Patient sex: M
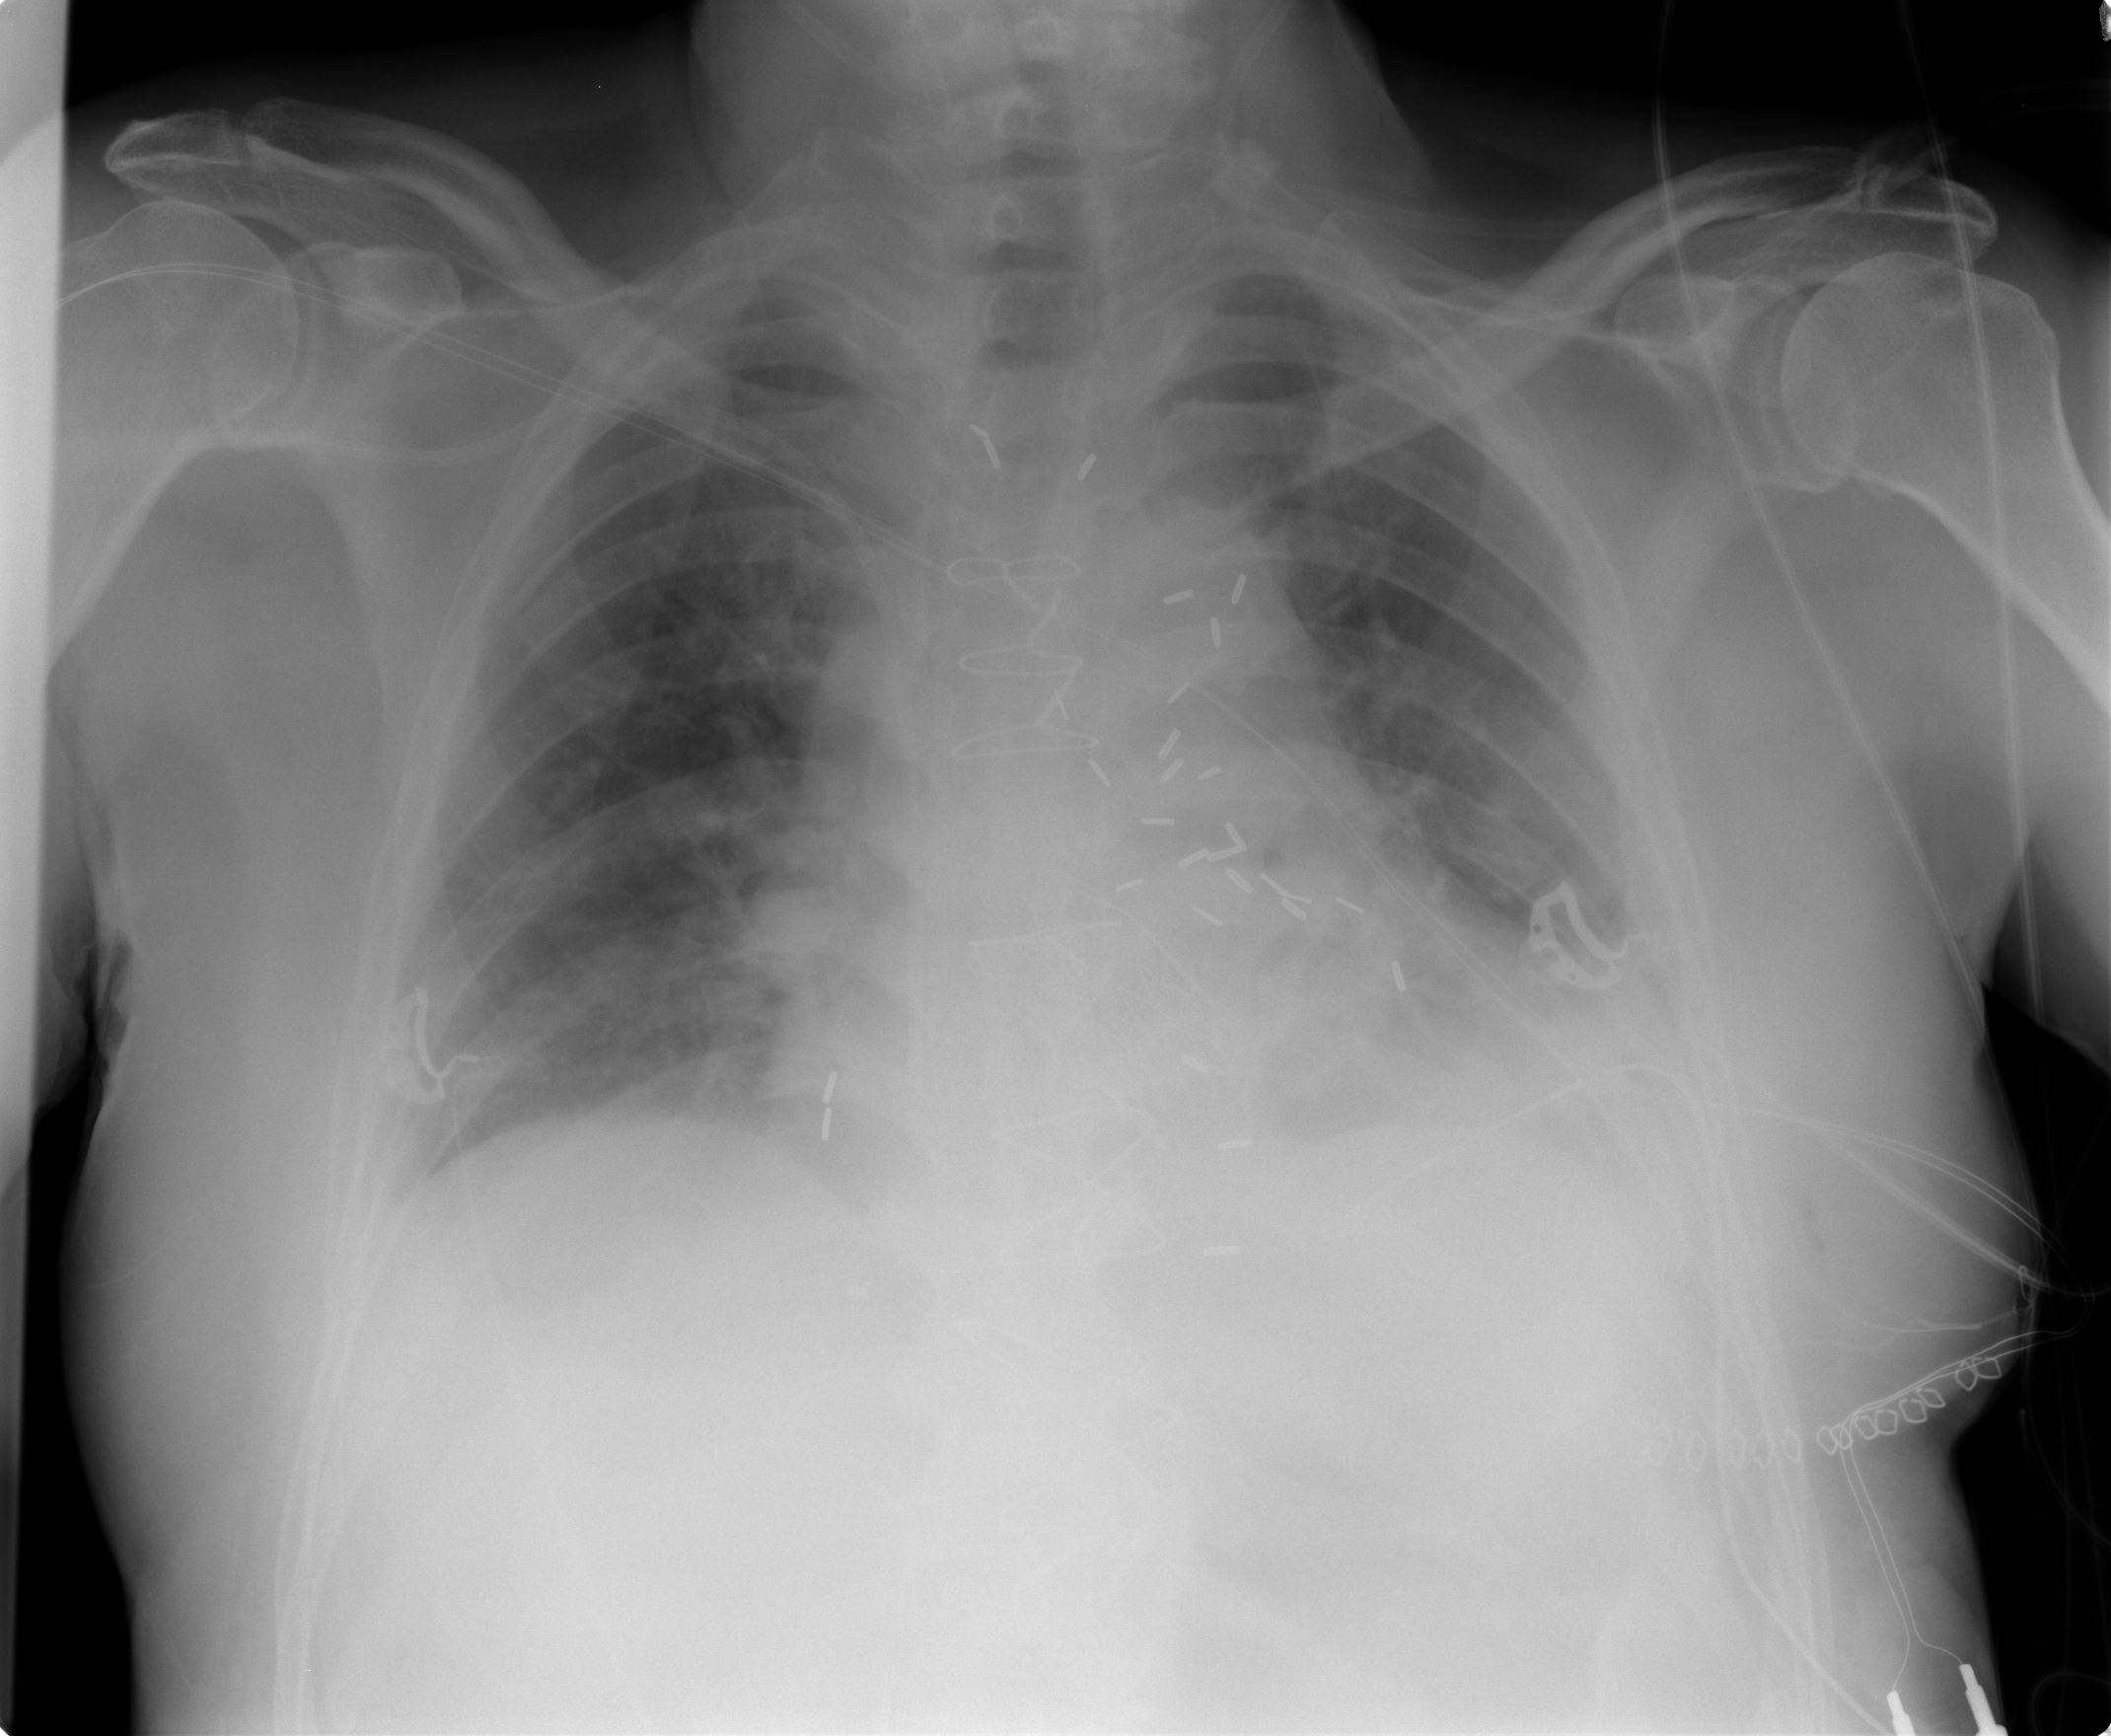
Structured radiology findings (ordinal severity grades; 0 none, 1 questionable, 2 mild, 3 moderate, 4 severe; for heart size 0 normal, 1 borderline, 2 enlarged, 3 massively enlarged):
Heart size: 2
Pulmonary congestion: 2
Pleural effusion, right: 0
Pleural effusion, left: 2
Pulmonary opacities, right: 0
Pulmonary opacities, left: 0
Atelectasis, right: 2
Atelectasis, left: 2